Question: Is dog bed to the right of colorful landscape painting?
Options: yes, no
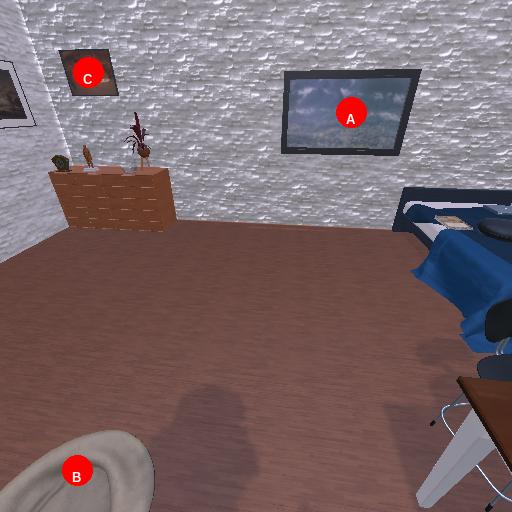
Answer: yes